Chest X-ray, AP view. Patient: 76 years old, sex F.
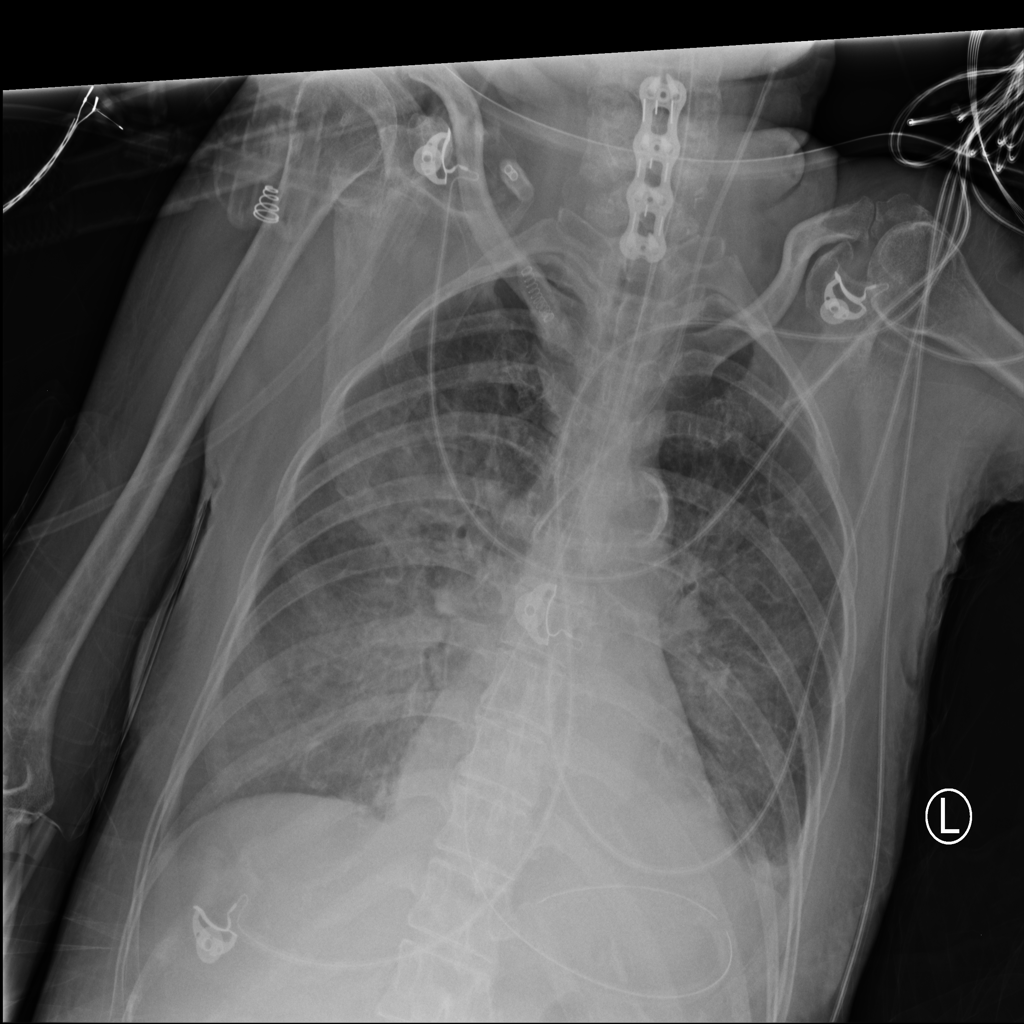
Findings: Effusion, Infiltration